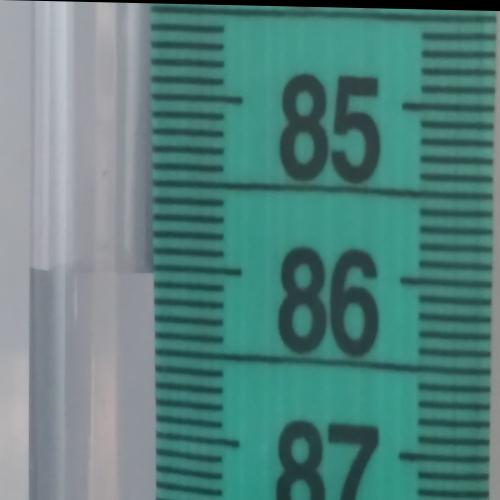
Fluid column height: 86.0 cm